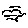
Label: bird